三年级 · 组合数学
李叔叔要用下面两辆车运沙子, 如果每次每辆车都装满, 怎样安排能恰好运完 9 吨沙子?

载重量 2 吨

载重量 3 吨
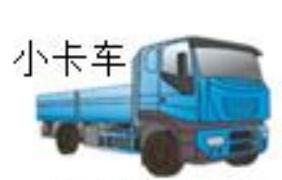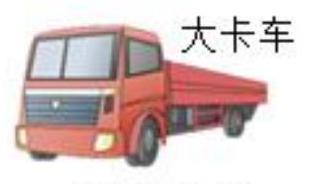
答案: ： $2 \times 3+3$

$=6+3$

$=9($ 吨 $)$

答：安排小卡车 3 辆, 大客车 1 辆好运完 9 吨沙子。